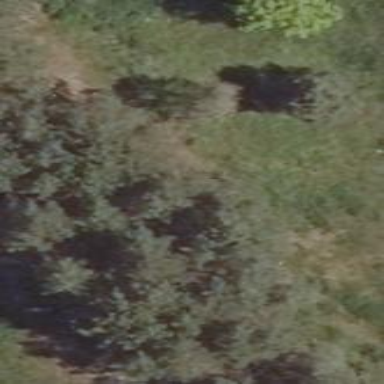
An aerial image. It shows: Patch of scrub vegetation.